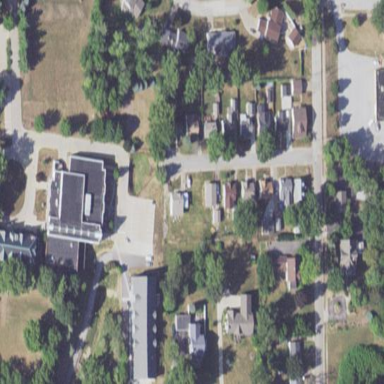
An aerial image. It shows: Residential area within neighborhood.